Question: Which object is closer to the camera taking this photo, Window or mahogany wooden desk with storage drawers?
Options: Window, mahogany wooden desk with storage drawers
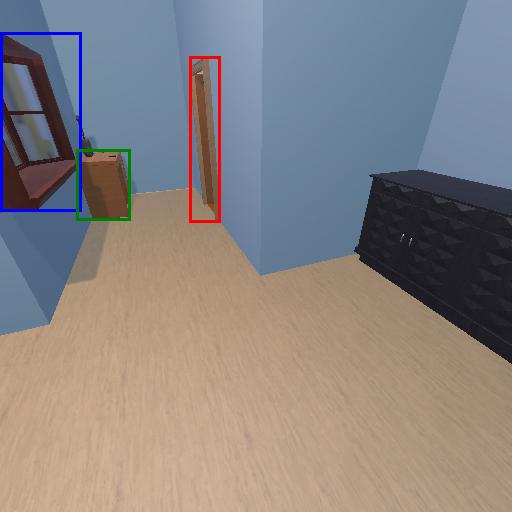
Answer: Window